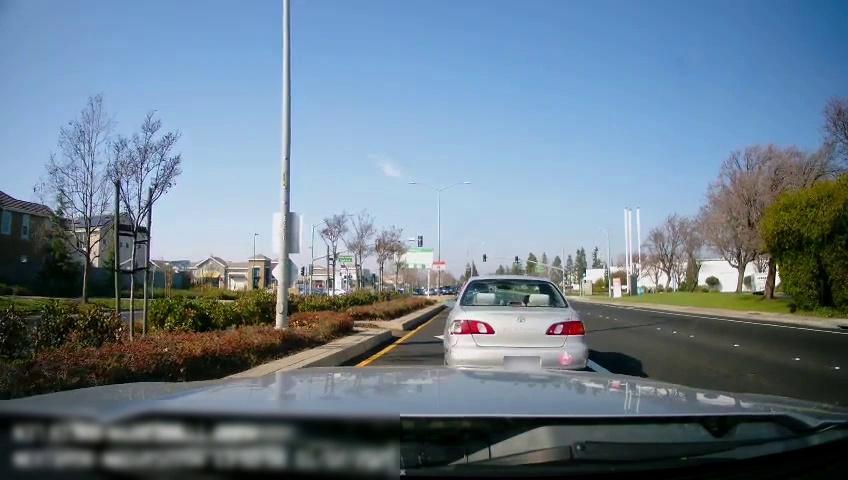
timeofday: Day
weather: Sunny
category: Drivable Space
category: Drivable Space
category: Vehicles | Car
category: Vehicles | Car
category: Lanes | Current Lane
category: Lanes | Alternate Lane
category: Lanes | Current Lane
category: Lanes | Current Lane
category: Lanes | Opposite Lane
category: Traffic | Lights